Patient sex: F
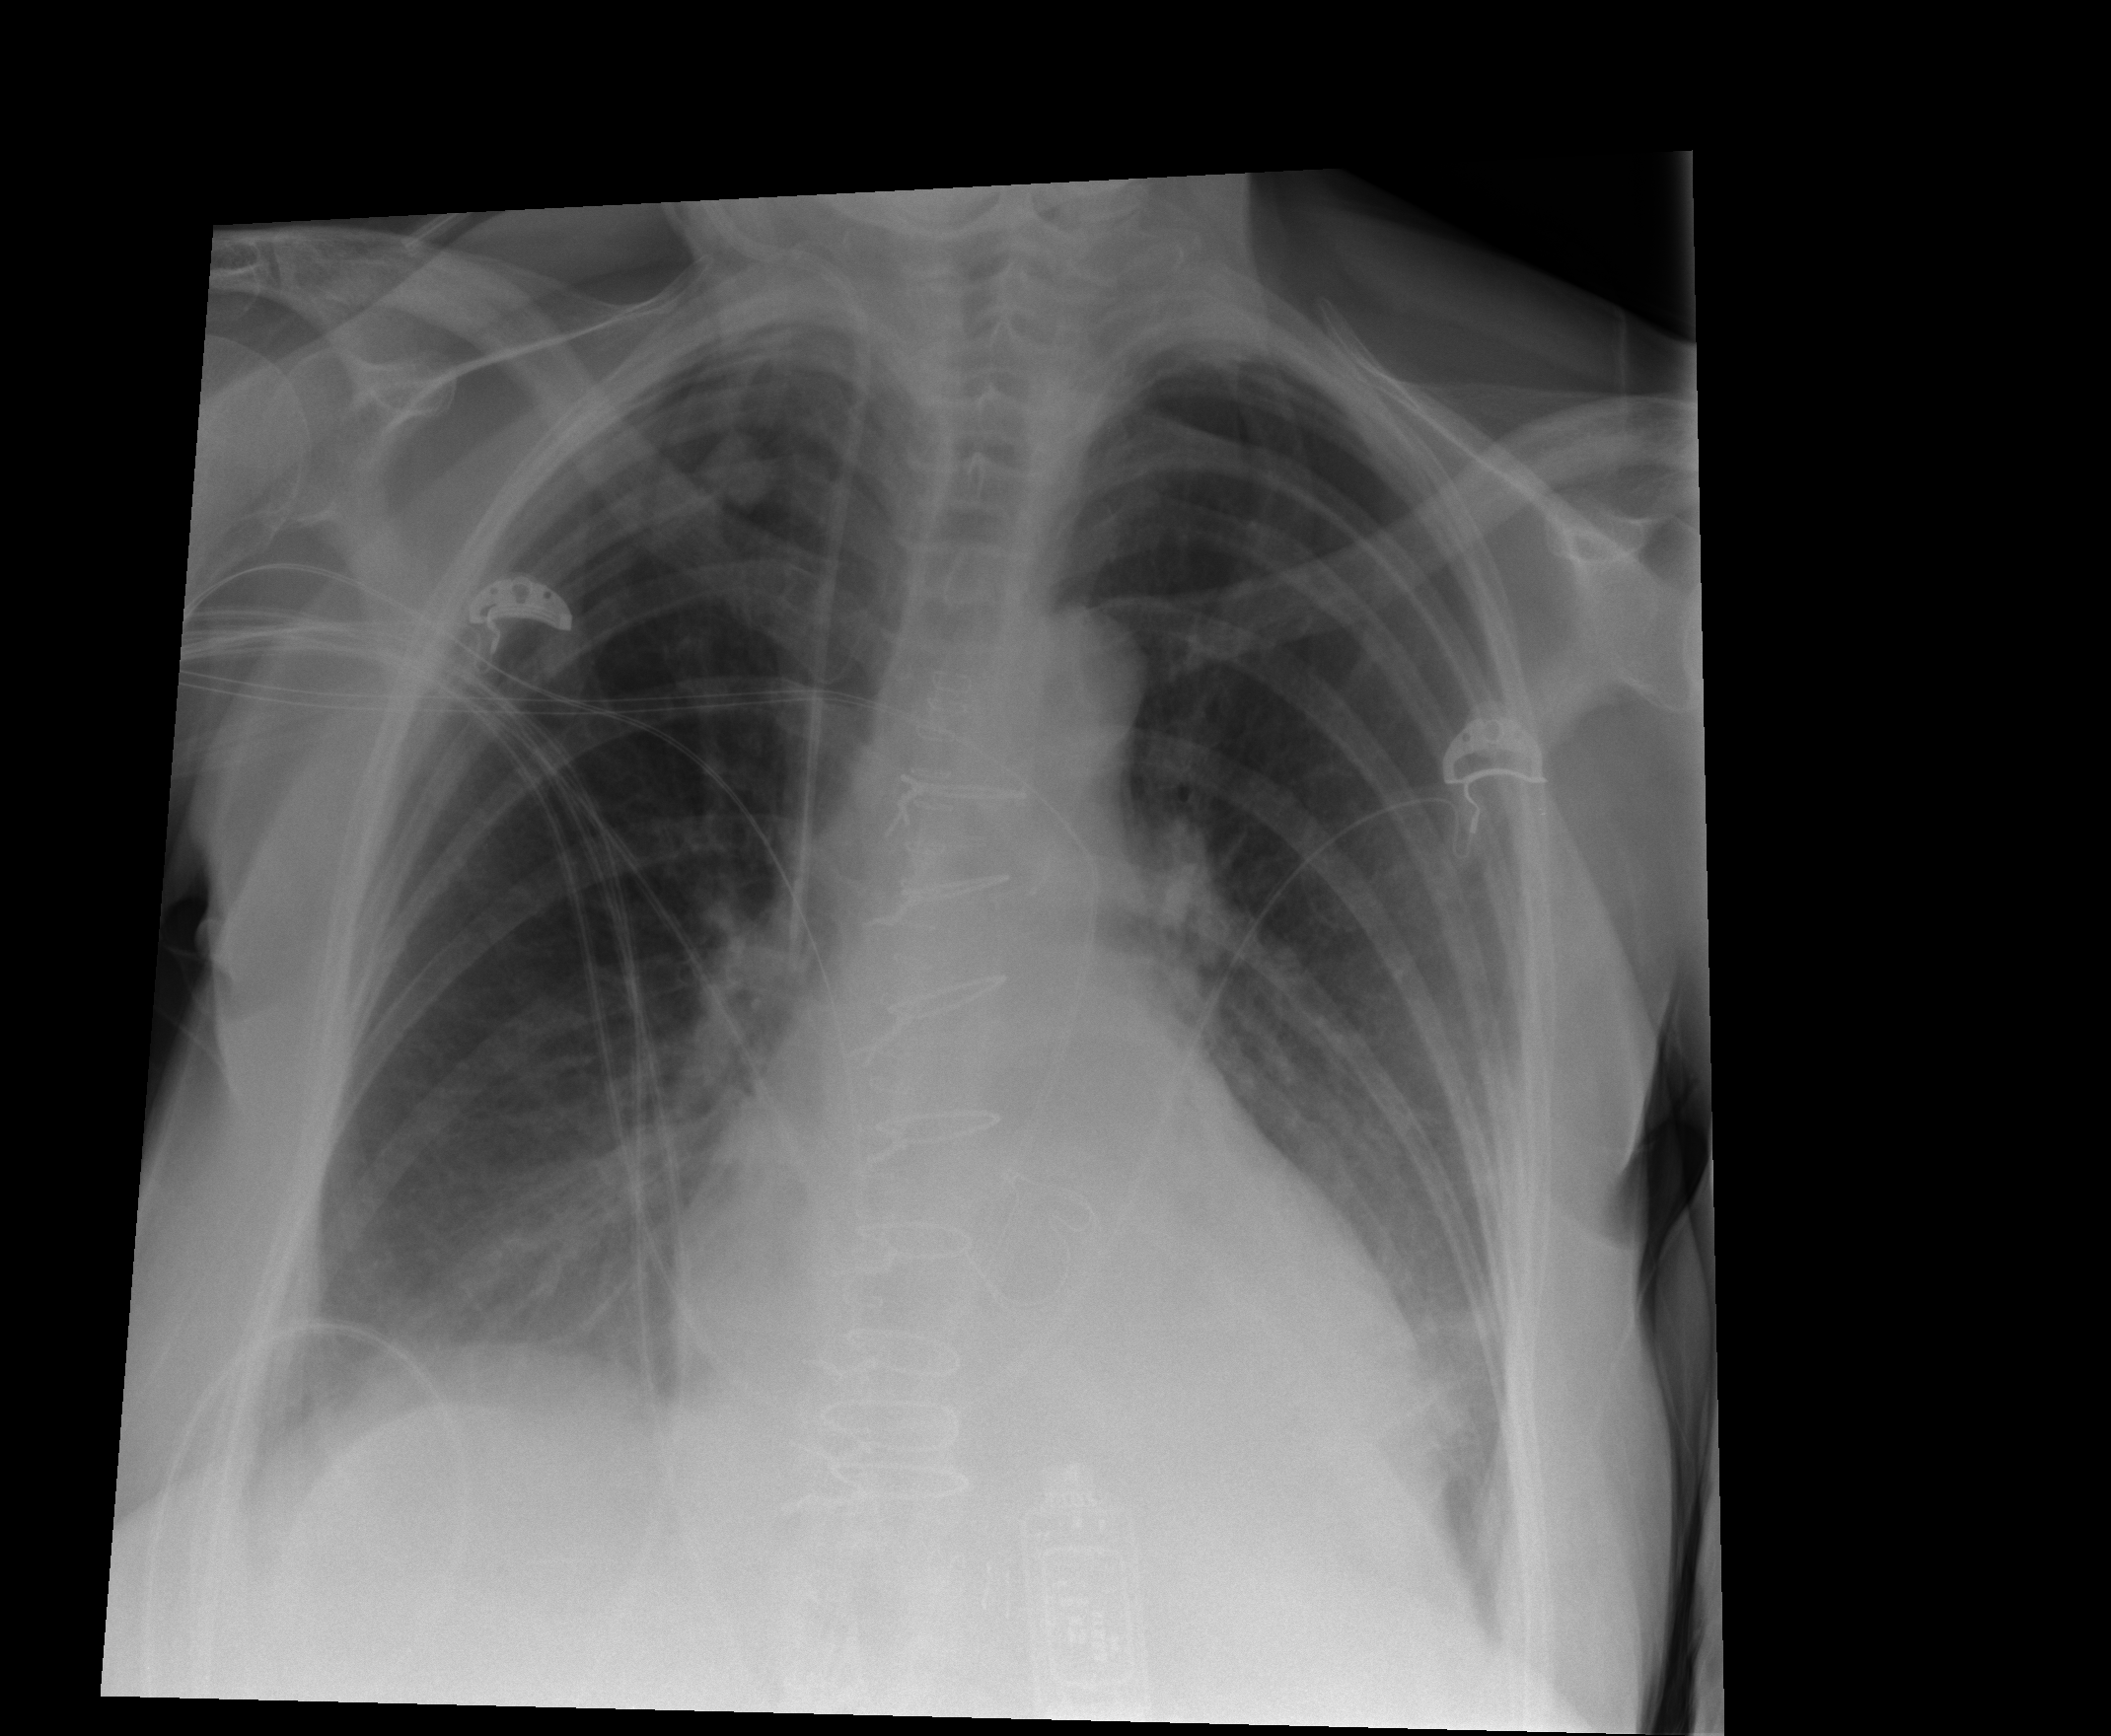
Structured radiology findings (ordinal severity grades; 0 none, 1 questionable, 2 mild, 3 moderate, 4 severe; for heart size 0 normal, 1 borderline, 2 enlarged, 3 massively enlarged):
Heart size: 0
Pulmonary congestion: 0
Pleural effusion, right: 2
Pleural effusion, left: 2
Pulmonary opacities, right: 0
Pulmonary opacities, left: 0
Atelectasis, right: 2
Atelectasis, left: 2